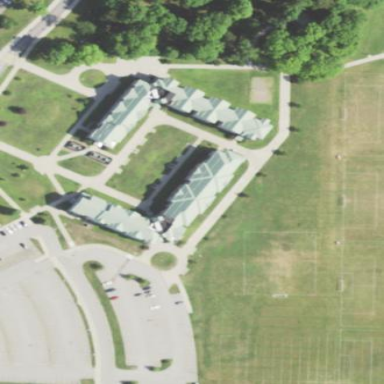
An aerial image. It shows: Dormitory building.